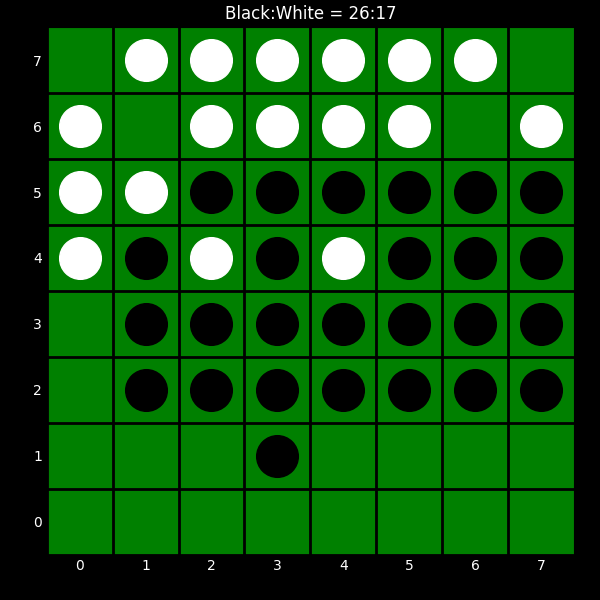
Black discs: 26
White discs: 17